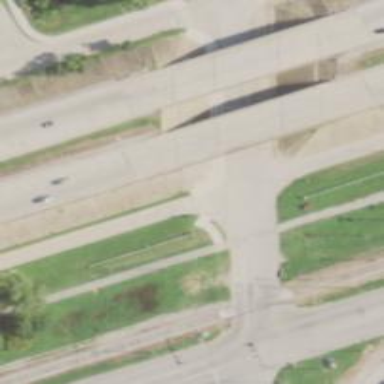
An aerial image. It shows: Uncontrolled road crossing.